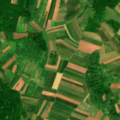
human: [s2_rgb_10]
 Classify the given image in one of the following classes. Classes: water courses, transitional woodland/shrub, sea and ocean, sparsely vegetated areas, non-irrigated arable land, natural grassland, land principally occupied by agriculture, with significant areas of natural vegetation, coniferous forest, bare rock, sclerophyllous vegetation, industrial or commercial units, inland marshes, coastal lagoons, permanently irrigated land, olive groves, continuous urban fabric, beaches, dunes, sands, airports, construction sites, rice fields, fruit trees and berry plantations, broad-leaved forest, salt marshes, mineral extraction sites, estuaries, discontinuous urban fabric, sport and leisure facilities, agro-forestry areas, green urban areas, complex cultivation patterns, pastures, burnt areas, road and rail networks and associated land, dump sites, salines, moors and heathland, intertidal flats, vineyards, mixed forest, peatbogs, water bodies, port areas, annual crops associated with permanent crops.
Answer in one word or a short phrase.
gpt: non-irrigated arable land, complex cultivation patterns, land principally occupied by agriculture, with significant areas of natural vegetation, broad-leaved forest